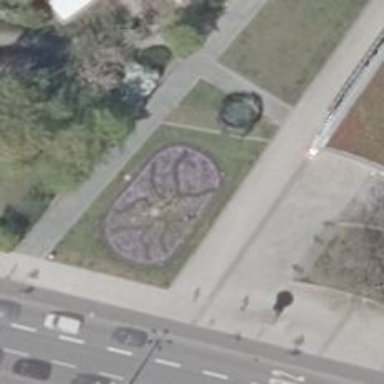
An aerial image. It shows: Dome-shaped flowerbed.